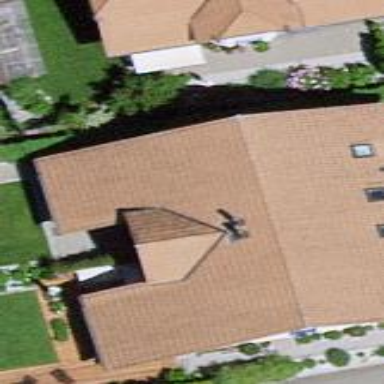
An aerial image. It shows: Residential building with gabled roof oriented across.